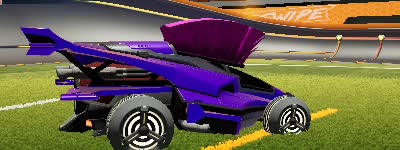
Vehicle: aftershock